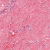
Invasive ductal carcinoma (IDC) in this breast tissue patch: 0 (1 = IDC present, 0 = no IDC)